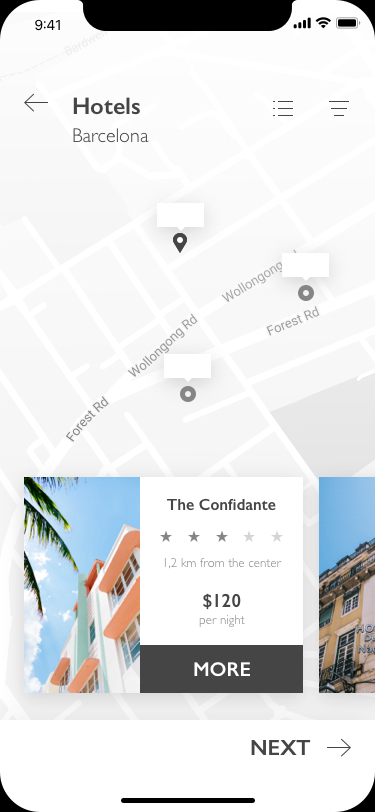
Text in this UI design:
Hotels
Barcelona